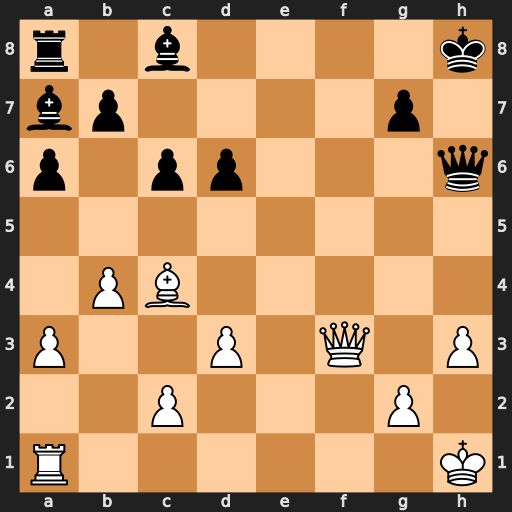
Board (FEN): r1b4k/bp4p1/p1pp3q/8/1PB5/P2P1Q1P/2P3P1/R6K
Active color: w
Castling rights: -
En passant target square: -
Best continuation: Qf8+ Kh7 Bg8+ Kg6 Bf7+